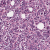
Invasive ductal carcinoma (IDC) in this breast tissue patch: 1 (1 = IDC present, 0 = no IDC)